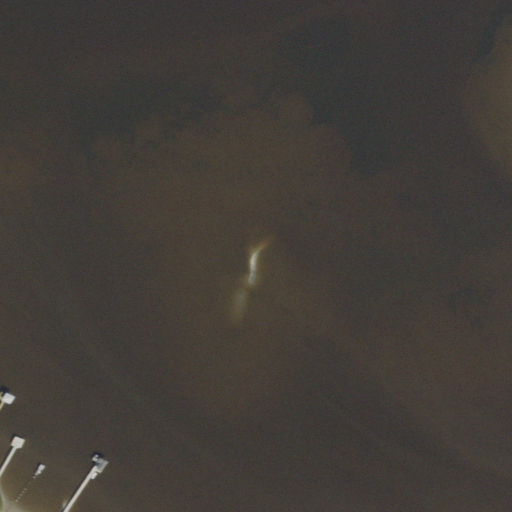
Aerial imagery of island in Florida named Rush Island containing open water and herbaceous wetlands